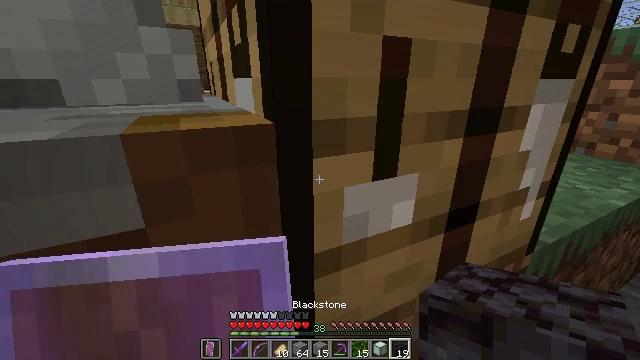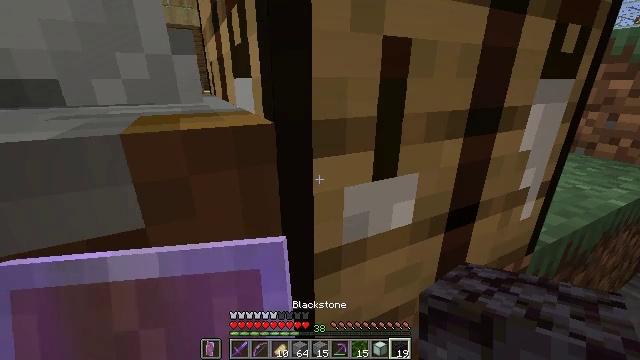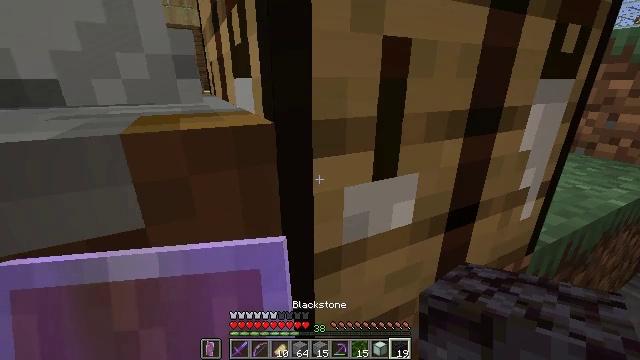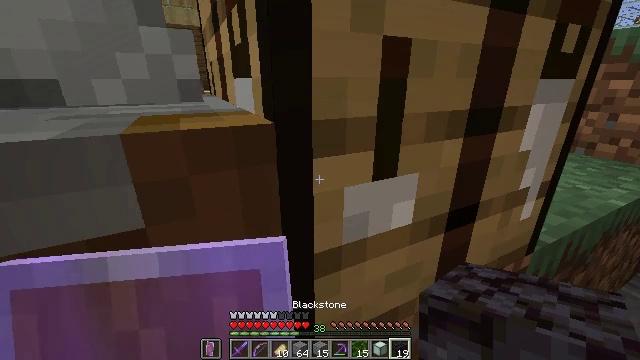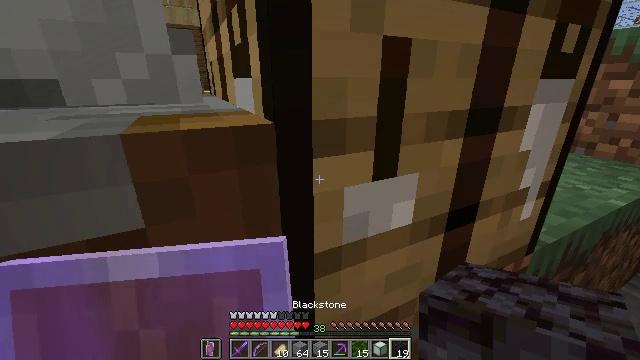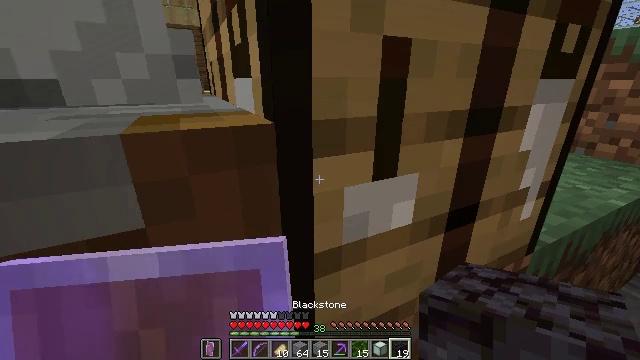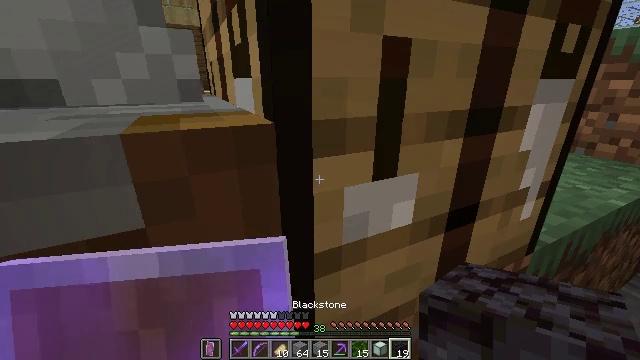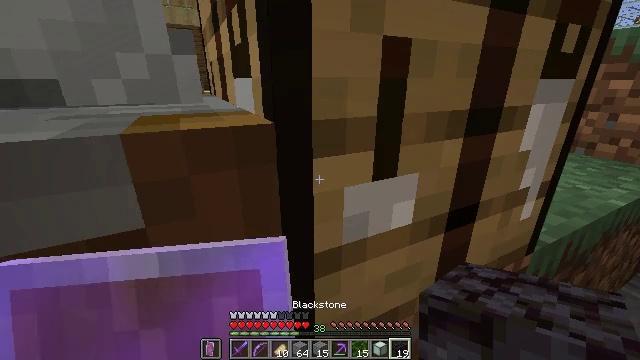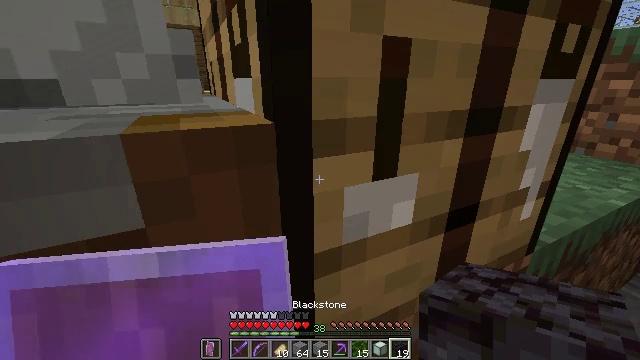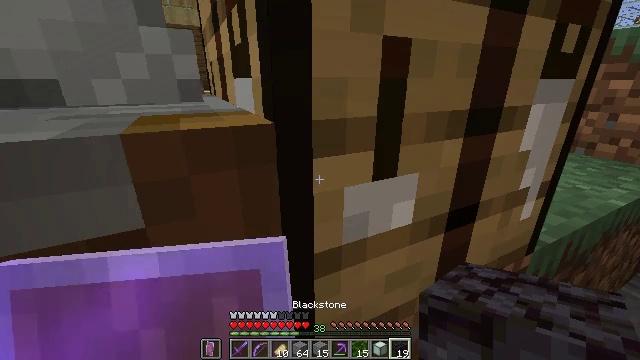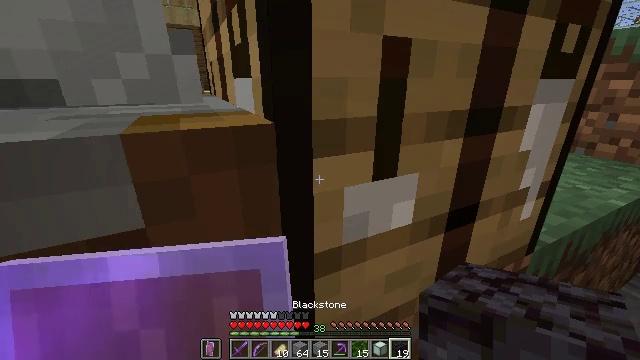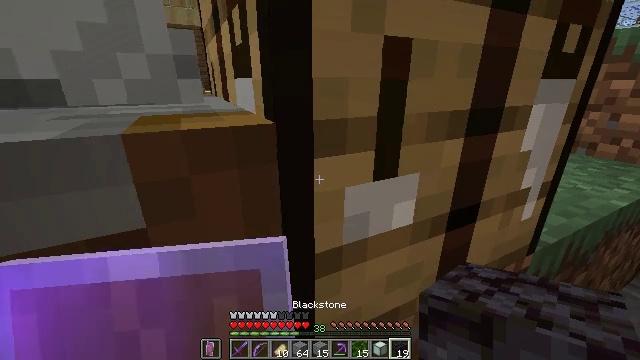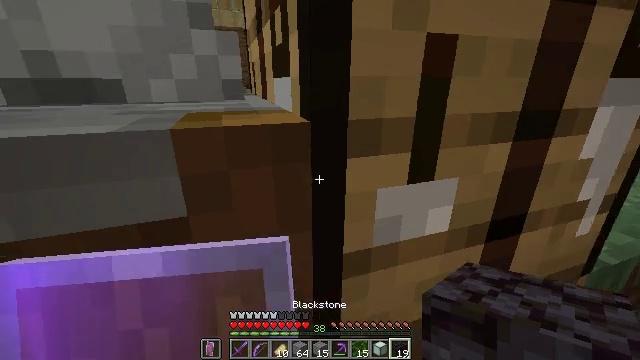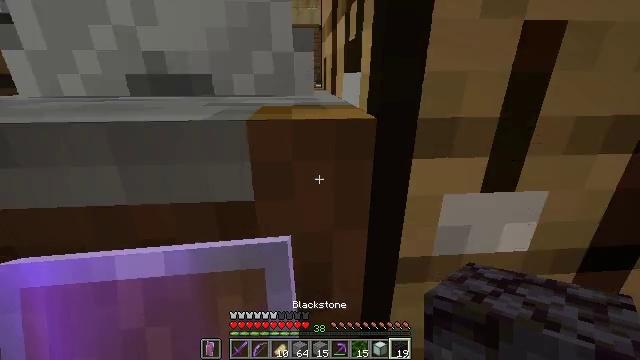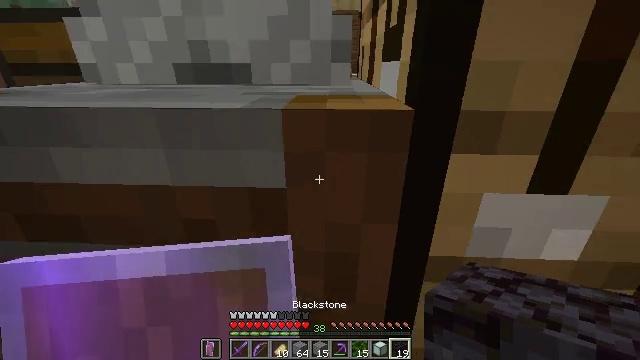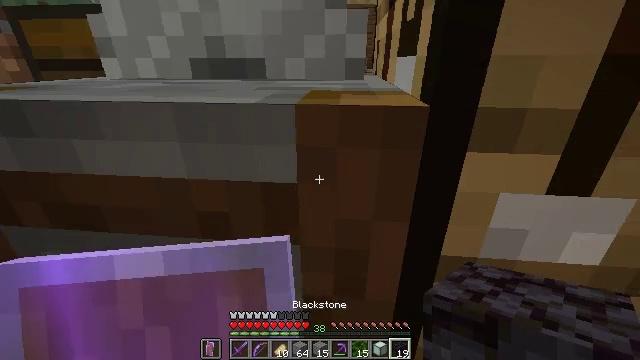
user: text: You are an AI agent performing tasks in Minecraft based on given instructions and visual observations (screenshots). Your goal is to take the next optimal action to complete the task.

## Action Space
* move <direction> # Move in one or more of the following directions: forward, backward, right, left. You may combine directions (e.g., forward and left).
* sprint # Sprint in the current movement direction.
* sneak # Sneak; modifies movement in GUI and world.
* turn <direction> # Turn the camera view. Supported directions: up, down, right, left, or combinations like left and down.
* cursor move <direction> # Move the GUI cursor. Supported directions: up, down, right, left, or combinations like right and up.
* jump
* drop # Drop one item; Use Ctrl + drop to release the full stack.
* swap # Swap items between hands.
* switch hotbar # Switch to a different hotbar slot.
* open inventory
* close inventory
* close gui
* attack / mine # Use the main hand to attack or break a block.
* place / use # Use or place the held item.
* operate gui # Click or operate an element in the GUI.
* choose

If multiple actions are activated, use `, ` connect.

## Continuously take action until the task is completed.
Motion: motion action
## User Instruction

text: Harvest the sea lantern from its structure.
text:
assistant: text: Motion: no_op
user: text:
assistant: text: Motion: no_op
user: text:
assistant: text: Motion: no_op
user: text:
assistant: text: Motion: no_op
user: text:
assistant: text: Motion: no_op
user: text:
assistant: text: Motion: no_op
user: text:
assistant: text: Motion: no_op
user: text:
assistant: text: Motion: no_op
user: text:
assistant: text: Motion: no_op
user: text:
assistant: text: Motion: no_op
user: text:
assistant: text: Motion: no_op
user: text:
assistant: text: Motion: turn left
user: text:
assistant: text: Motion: turn left
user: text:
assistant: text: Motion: turn left and down
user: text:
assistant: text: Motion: turn left
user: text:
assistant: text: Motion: turn left
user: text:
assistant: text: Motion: no_op
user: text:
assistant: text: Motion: no_op
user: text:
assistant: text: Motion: no_op
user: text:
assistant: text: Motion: use / place
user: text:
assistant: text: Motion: use / place
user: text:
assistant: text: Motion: use / place
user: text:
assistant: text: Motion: no_op
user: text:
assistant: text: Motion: no_op
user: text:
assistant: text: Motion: no_op
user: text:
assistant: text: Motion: no_op
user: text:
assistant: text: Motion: no_op
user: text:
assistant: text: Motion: no_op
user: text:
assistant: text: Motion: no_op
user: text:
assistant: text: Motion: no_op